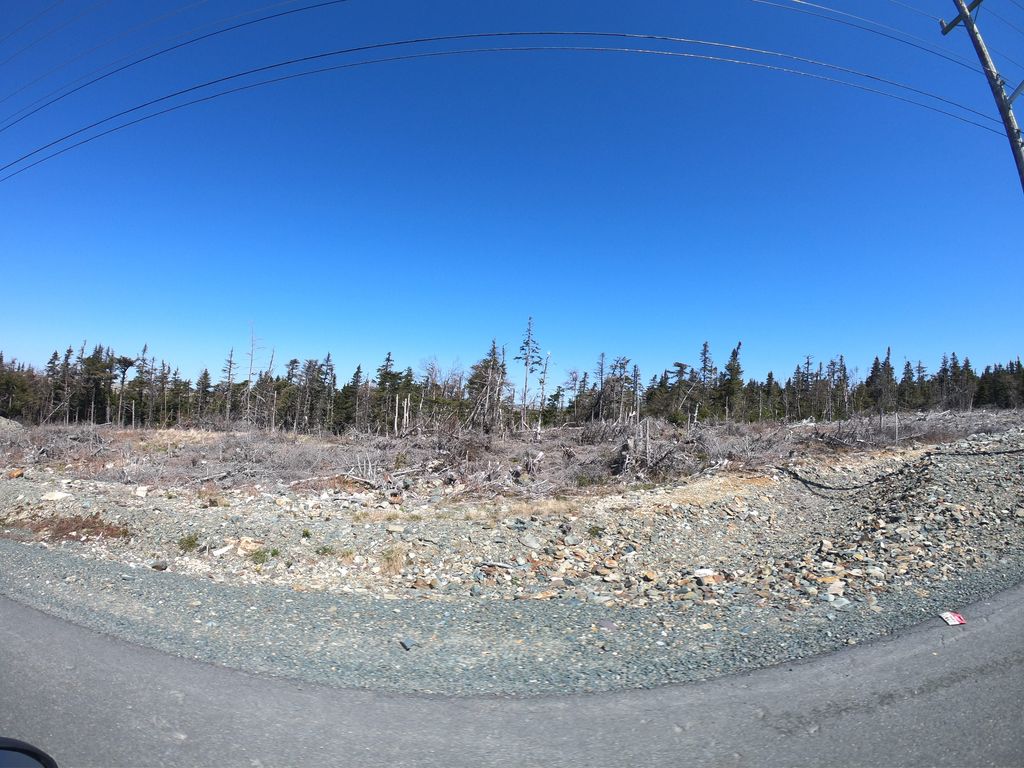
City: st_johns